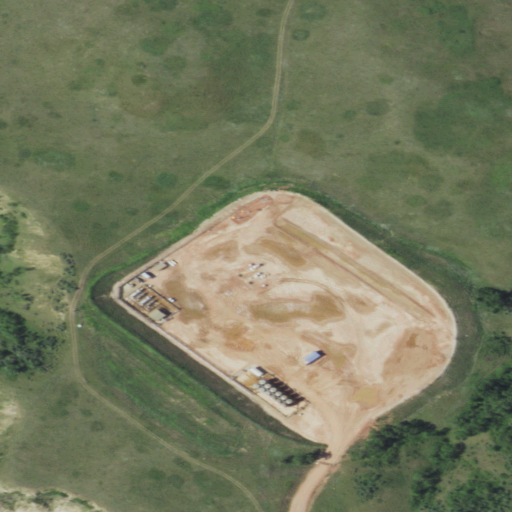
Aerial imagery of plain(s) in North Dakota named Hay Flat containing shrub, deciduous forest, and grassland